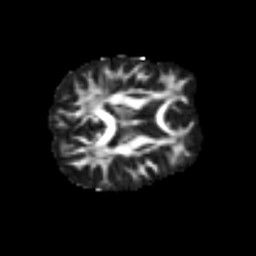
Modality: FA
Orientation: axial
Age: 46
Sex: female
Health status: ill
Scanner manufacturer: siemens
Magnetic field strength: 3 T
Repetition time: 8.7 s
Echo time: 0.11 s